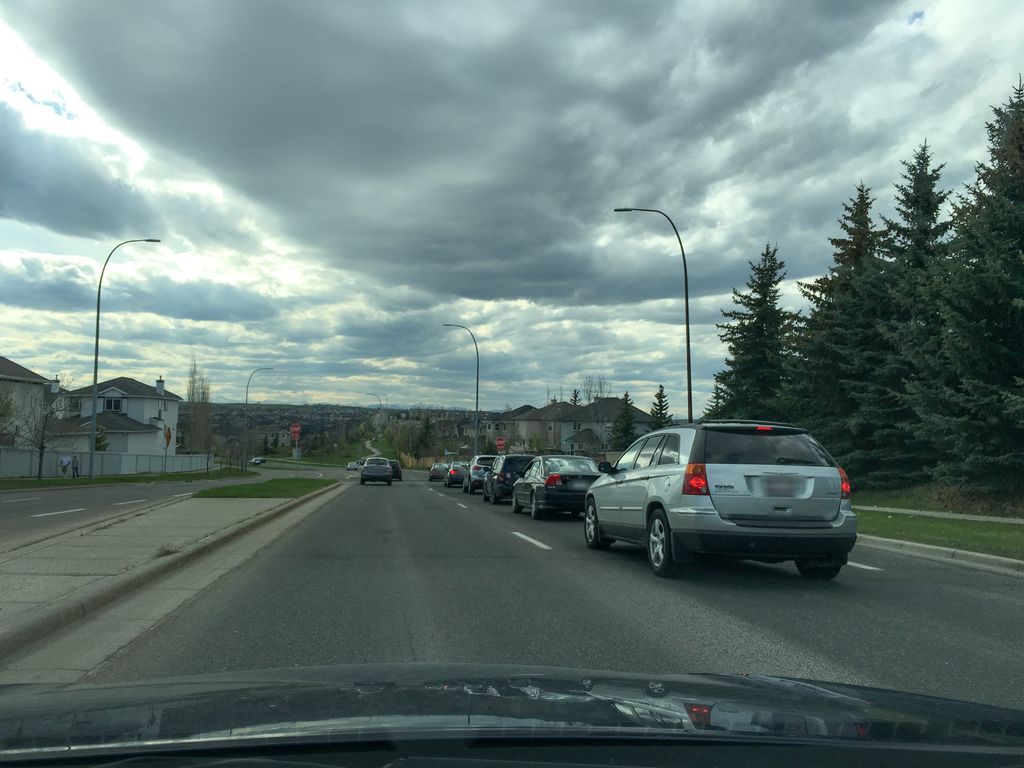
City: calgary